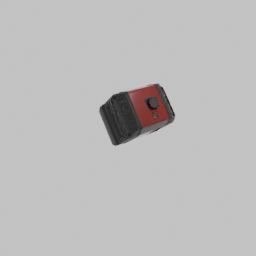
Label: electronics